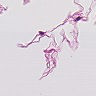
Metastatic tissue present: no